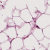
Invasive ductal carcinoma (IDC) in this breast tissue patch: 0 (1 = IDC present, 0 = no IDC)